Interaction volume radius: 5 \u00c5
Interaction volume height: 15 \u00c5
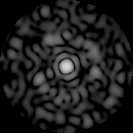
Disorder parameter: 0.8217